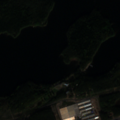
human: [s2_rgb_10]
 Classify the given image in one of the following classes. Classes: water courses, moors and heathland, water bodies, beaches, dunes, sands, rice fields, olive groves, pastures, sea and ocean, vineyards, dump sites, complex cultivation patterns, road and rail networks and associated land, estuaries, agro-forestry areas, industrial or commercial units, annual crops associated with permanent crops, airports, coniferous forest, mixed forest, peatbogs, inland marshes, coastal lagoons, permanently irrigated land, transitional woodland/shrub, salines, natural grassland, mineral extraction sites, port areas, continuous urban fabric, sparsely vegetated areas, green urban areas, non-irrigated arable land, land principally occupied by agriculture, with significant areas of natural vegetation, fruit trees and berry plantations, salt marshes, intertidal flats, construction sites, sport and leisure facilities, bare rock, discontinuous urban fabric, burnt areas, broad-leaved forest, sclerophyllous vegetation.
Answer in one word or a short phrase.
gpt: industrial or commercial units, coniferous forest, water bodies